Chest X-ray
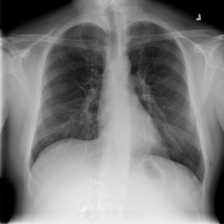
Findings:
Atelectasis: negative
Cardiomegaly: negative
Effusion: negative
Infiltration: negative
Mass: negative
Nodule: negative
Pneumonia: negative
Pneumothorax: negative
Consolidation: negative
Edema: negative
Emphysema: negative
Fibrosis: negative
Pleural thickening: negative
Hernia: negative